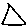
Label: triangle